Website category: university
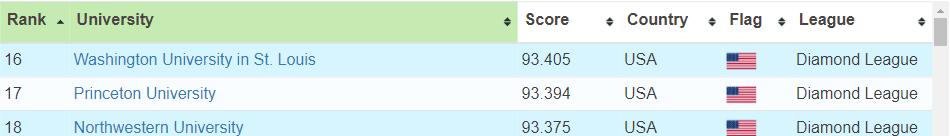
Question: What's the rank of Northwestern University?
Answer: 18

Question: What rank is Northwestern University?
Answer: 18

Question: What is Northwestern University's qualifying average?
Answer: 18

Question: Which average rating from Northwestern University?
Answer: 18

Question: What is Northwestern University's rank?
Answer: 18

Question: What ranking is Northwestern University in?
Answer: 18

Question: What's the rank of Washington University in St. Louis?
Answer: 16

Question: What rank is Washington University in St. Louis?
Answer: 16

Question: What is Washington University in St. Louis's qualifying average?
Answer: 16

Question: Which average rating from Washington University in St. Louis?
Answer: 16

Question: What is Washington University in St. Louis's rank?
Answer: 16

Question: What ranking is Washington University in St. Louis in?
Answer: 16

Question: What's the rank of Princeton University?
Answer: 17

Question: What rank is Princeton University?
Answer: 17

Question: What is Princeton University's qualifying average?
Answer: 17

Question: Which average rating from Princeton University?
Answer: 17

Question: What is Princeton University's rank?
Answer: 17

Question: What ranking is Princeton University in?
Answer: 17

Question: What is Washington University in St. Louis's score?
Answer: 93.405

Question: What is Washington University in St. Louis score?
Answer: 93.405

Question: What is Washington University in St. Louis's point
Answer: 93.405

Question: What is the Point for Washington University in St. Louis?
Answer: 93.405

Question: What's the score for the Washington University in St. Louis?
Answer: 93.405

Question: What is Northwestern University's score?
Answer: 93.375

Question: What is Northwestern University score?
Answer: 93.375

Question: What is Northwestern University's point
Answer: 93.375

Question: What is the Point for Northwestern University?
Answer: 93.375

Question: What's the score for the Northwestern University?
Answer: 93.375

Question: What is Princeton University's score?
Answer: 93.394

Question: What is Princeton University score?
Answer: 93.394

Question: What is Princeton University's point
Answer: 93.394

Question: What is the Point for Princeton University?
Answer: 93.394

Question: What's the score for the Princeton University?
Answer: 93.394

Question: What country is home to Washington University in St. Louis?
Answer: USA

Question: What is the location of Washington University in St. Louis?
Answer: USA

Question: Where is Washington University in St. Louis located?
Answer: USA

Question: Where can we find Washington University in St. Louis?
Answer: USA

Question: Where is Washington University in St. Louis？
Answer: USA

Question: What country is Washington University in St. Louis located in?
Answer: USA

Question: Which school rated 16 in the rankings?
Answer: Washington University in St. Louis

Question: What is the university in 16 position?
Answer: Washington University in St. Louis

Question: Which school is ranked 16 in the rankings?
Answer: Washington University in St. Louis

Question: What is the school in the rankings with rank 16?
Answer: Washington University in St. Louis

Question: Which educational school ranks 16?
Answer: Washington University in St. Louis

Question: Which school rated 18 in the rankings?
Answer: Northwestern University

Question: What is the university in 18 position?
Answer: Northwestern University

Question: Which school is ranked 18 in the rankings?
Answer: Northwestern University

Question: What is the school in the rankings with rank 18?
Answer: Northwestern University

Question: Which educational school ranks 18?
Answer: Northwestern University

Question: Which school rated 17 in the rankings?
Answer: Princeton University

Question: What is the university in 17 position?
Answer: Princeton University

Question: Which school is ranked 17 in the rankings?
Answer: Princeton University

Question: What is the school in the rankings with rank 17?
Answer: Princeton University

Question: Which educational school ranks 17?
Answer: Princeton University

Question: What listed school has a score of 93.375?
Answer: Northwestern University

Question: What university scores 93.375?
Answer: Northwestern University

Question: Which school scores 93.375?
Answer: Northwestern University

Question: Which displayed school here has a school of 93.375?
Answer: Northwestern University

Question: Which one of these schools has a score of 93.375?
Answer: Northwestern University

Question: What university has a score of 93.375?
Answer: Northwestern University

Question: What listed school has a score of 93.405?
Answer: Washington University in St. Louis

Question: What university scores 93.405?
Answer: Washington University in St. Louis

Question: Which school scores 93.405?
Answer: Washington University in St. Louis

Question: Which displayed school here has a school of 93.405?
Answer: Washington University in St. Louis